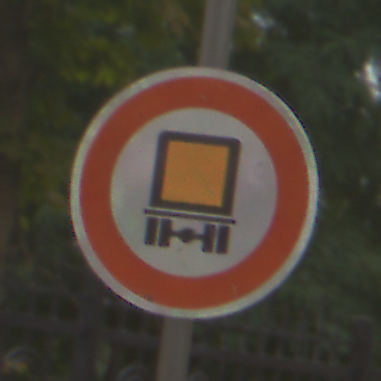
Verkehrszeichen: VerbotKennzeichnungspflichtigeKraftfahrzeugeGefaehrlicheGueter
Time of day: MorningAfternoon
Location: Outdoor (Urban)
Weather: Overcast
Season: NotSpecified
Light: Natural